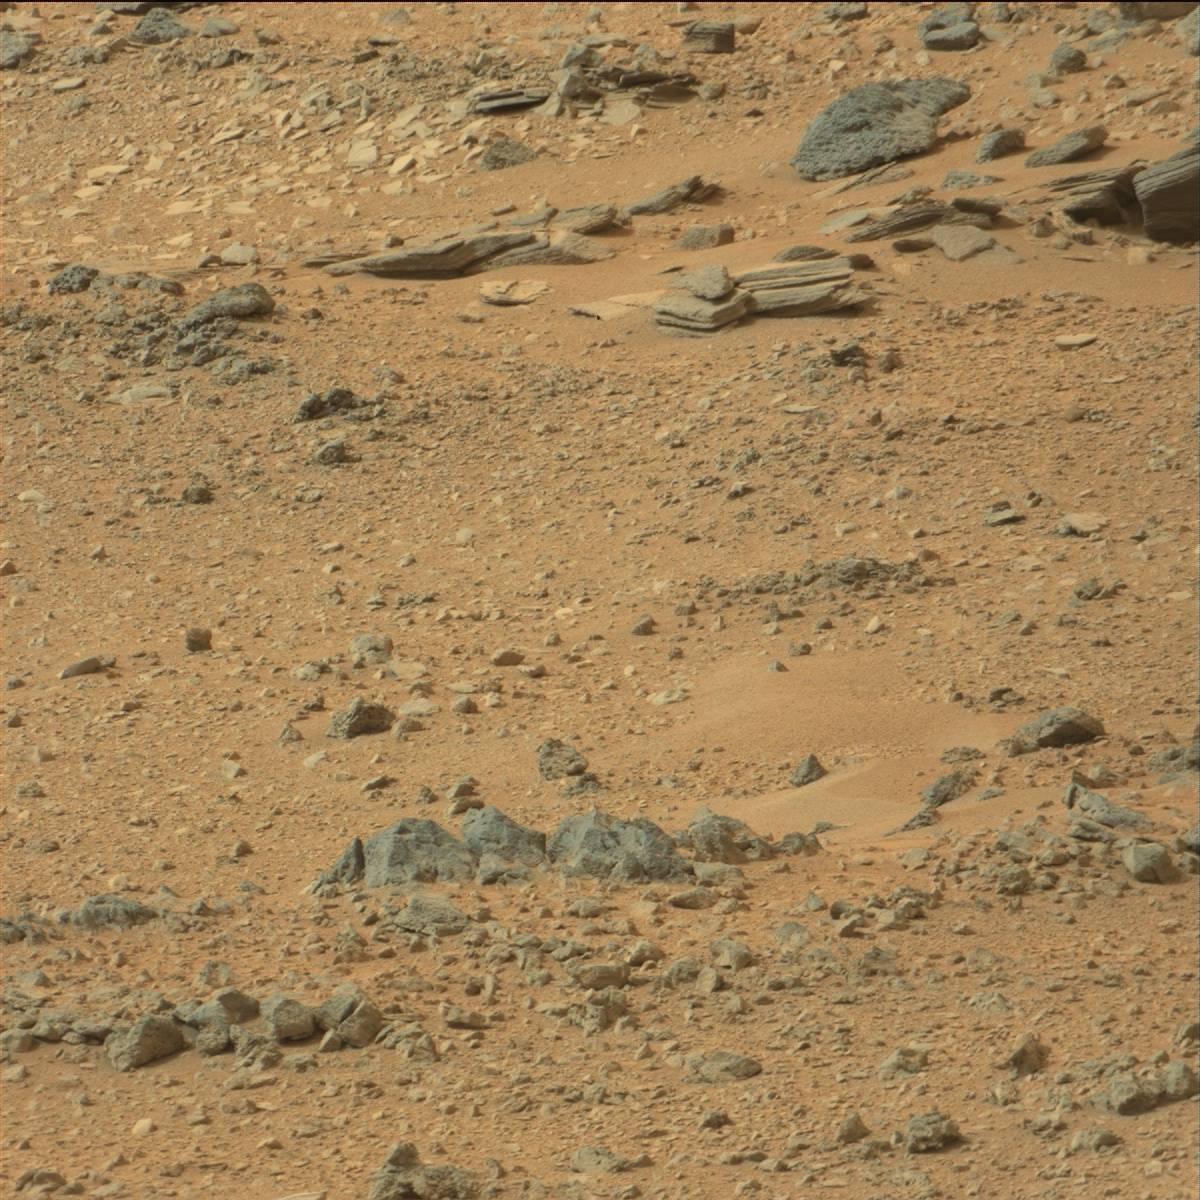
Terrain classes present: Bedrock, Sand / Soil